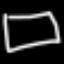
Label: square